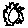
Label: sun